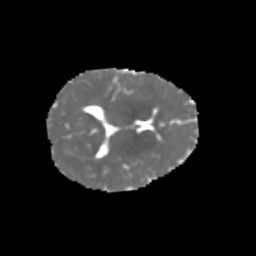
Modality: MD
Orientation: axial
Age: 6
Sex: female
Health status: healthy